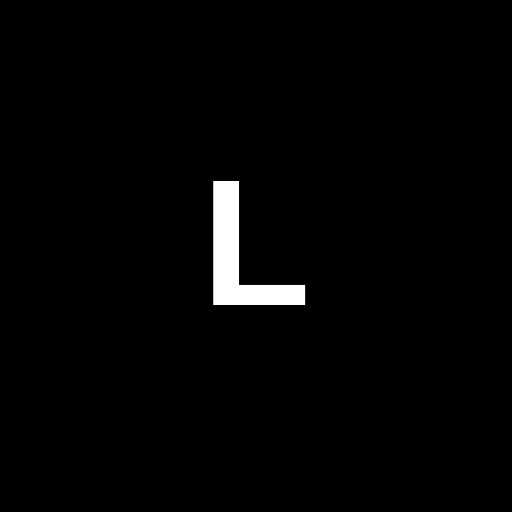
Character: L
Unicode: U+004C (LATIN CAPITAL LETTER L)